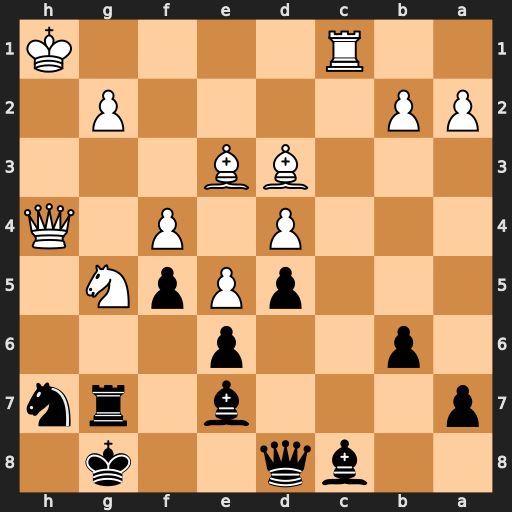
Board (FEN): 2bq2k1/p3b1rn/1p2p3/3pPpN1/3P1P1Q/3BB3/PP4P1/2R4K
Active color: b
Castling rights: -
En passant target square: -
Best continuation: Nxg5 fxg5 Rh7